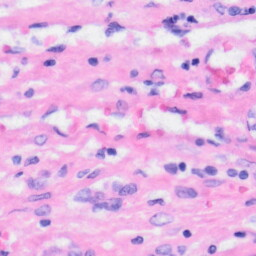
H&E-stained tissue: Liver